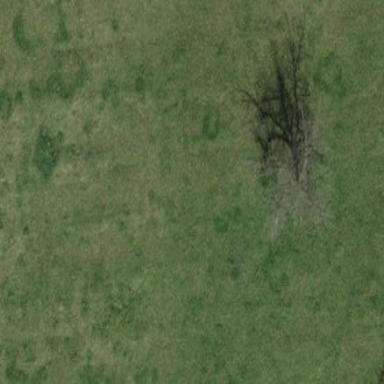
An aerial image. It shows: Orchard.